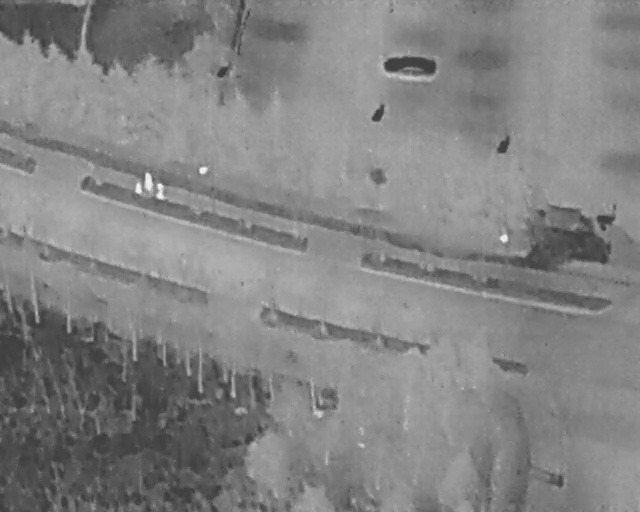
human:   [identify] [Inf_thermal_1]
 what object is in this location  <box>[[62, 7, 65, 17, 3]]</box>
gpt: <ref>1 medium car at the top</ref>